Question: I'm really a noob with web designing. I don't have much knowledge with CSS but I have been given a task to create a button like this

I really don't know how can I create a round link in this form. Please help me.
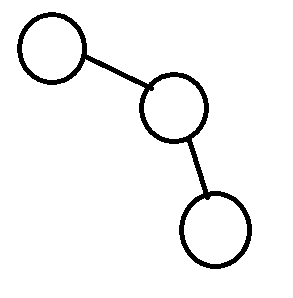
Answer: '''
<ul class="smenu">
<li class="smenuitem"><a href="http://ux.stackexchange.com/"></a></li>
<li class="smenuitem"><a href="http://area51.stackexchange.com/"></a></li>
<li class="smenuitem"><a href="http://www.webmasters.stackexchange.com/"></a></li>
</ul>
'''
Style
'''
li.smenuitem a, li.smenuitem a🔗hover, li.smenuitem a:visited, li.smenuitem a:visited:hover {
display: block;
width: 25px;
height: 25px;
border-radius: 25px;
background-color: #0000ff;
}
'''
Not exact same but something you can play with. <URL>